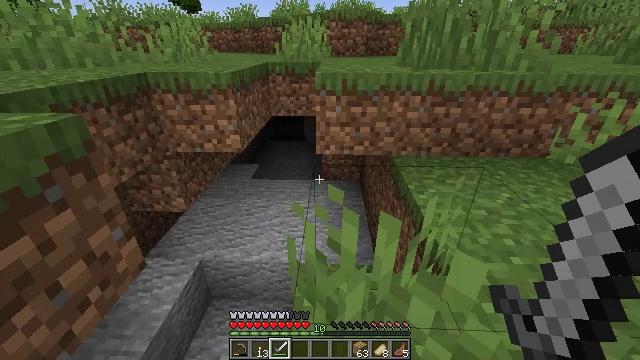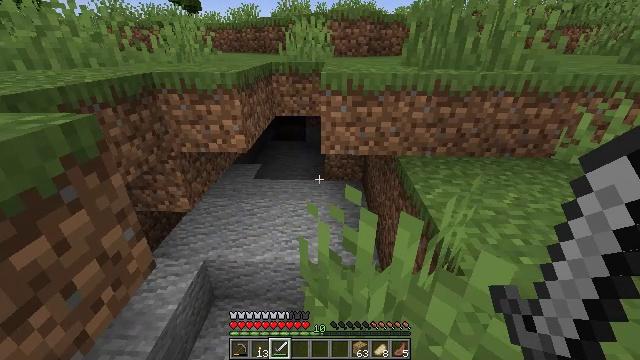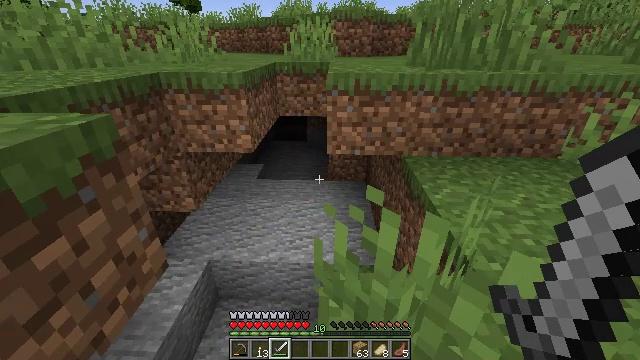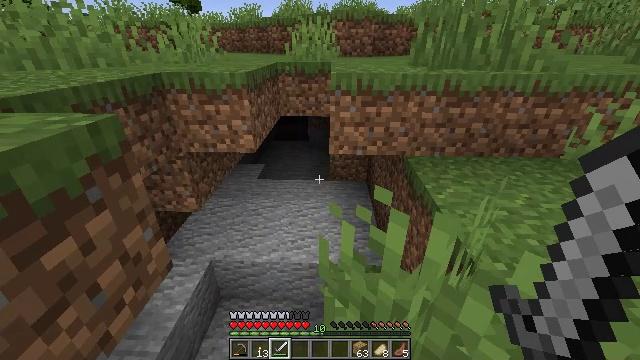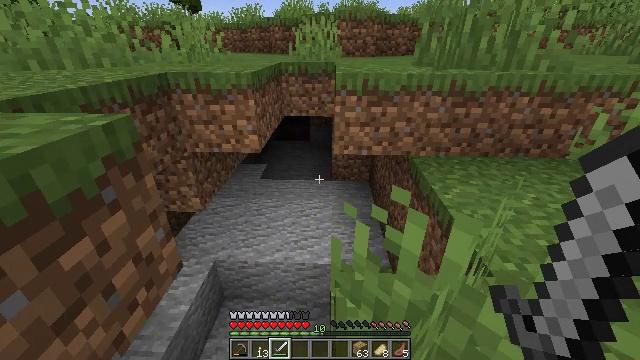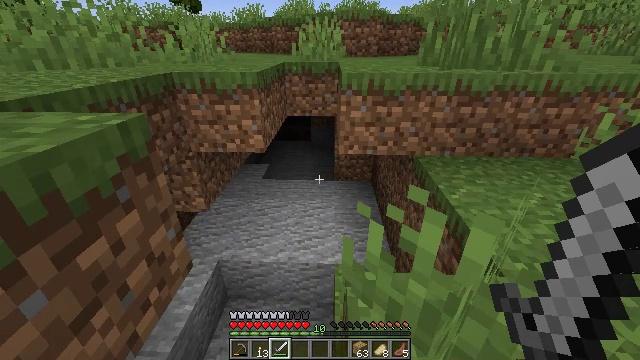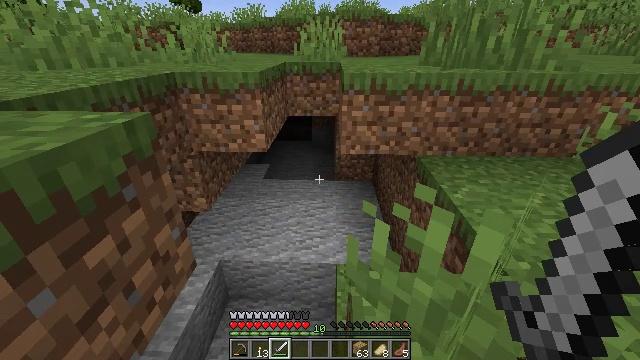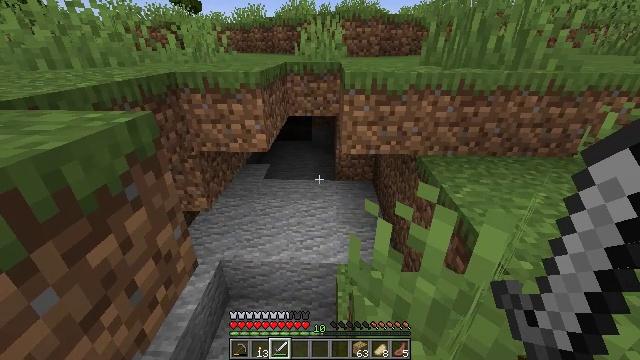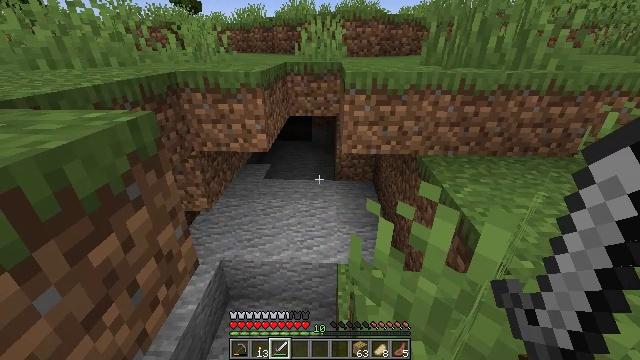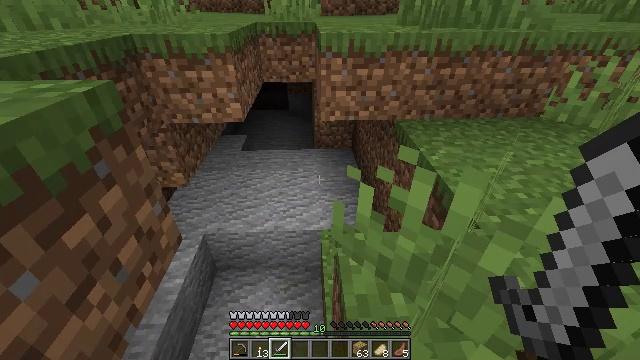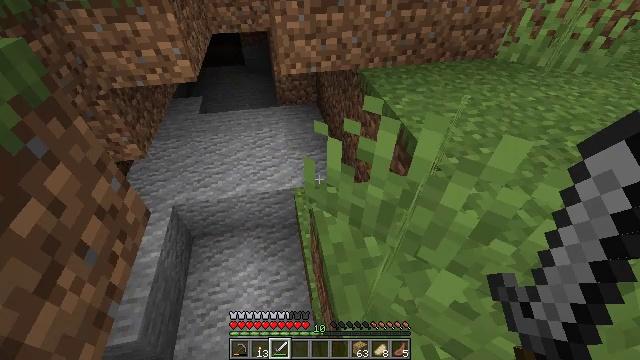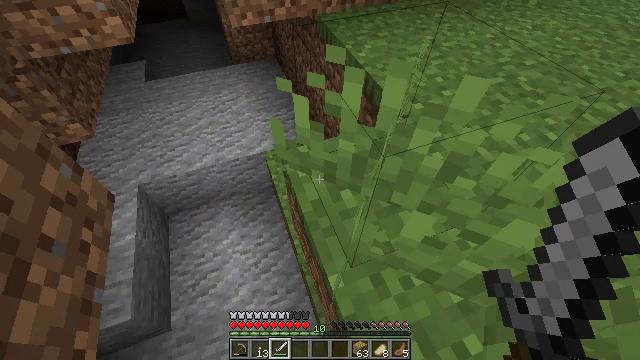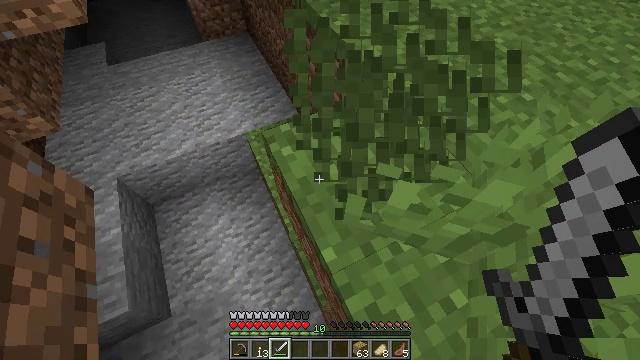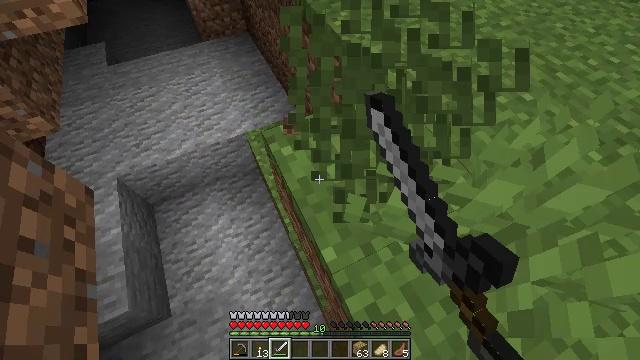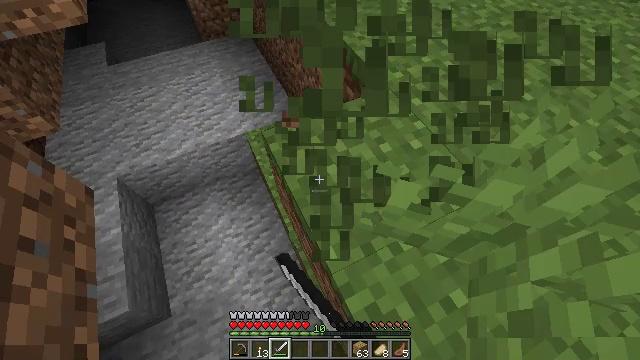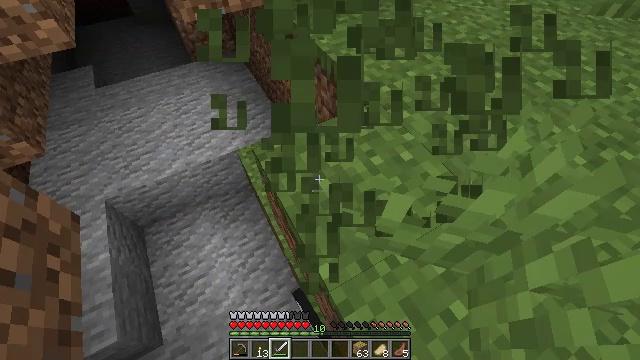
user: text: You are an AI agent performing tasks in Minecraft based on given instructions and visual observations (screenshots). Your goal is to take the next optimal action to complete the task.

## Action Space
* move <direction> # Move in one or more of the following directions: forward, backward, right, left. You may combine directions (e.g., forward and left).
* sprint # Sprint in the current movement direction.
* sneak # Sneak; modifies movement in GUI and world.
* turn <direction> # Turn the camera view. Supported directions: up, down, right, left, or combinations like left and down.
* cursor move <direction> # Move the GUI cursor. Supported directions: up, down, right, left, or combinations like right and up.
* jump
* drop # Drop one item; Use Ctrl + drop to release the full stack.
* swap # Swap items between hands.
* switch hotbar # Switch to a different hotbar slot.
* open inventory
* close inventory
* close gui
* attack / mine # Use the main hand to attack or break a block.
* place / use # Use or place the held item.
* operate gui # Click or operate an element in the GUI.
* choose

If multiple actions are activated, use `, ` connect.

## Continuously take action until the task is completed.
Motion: motion action
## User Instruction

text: Gather grass by holding the left mouse button.
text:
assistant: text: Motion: move left, sneak
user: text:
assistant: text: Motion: move left, sneak
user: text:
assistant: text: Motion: move left, sneak
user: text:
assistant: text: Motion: move left, sneak
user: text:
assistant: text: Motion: sneak
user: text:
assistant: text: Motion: sneak
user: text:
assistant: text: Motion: sneak
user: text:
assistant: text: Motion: sneak
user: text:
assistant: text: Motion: sneak, turn right and down
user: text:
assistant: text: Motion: sneak, turn right and down
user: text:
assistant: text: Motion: sneak, turn right and down
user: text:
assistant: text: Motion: sneak, turn right and down, attack / mine
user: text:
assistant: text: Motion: sneak, attack / mine
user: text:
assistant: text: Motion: sneak
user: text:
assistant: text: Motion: move forward, sneak, turn right and up
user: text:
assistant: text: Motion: move forward, sneak, turn right and up
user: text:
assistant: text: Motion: move forward, sneak, turn right and up
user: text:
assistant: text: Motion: move forward, turn right and up
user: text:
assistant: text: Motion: move forward, turn right and up
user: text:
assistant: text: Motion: move forward, turn right and up
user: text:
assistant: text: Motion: move forward
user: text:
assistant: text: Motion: move forward, turn down
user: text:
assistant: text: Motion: move forward, turn down, attack / mine
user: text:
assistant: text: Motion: move forward, attack / mine
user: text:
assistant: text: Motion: move forward, turn up, attack / mine
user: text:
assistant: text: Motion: move forward, turn up
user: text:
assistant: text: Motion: move forward, turn up
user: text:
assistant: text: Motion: move forward
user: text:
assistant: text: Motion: move forward, attack / mine
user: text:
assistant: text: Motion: move forward, attack / mine